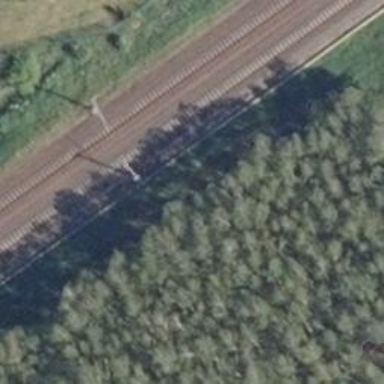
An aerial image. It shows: Catenary mast for power lines.